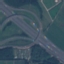
Land use / land cover: Highway